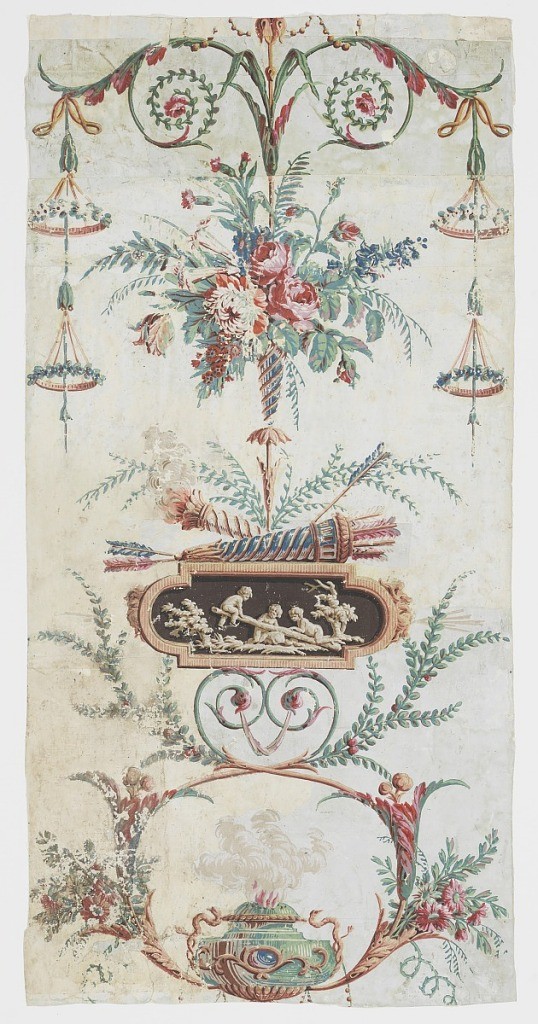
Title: La Cassolette
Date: ca. 1780
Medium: Block printed on handmade paper
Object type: Sidewall
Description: Arabesque design with at top a bouquet of roses and other flowers. Below this is a medallion in brown tones showing cupids at play, atop which are quiver and arrows in a torch, crossed. At bottom, an incense burner or "cassolette". Panel assembled from three fragments: 1951-16-3-a,c, and -d.  Originally included another fragment, -b. which was deaccessioned.